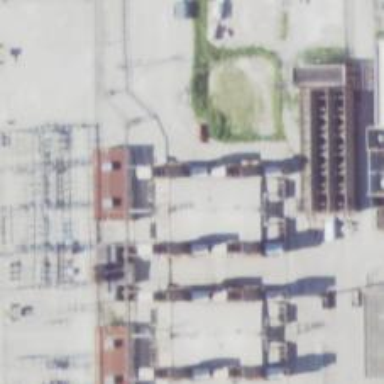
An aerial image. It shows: Gas turbine power generator.